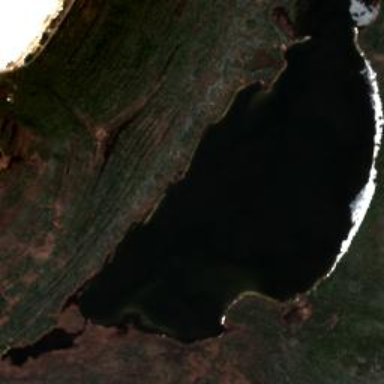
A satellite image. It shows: Beautiful lake surrounded by nature.